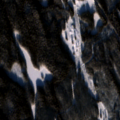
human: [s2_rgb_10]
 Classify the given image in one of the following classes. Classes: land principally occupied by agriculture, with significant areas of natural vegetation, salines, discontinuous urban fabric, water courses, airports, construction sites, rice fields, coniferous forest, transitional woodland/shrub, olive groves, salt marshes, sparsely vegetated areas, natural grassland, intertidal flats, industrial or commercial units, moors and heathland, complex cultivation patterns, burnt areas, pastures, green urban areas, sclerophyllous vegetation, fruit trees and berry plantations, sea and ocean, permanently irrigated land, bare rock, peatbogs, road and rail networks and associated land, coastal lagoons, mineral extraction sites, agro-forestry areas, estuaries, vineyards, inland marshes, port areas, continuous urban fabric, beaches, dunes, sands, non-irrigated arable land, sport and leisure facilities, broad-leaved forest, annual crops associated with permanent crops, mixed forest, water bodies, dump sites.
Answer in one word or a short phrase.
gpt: coniferous forest, mixed forest